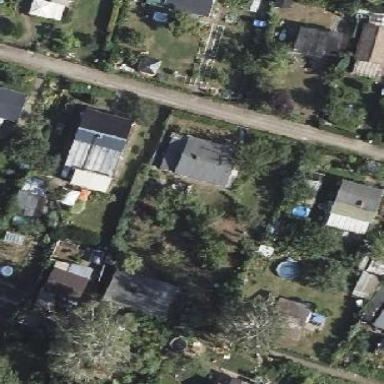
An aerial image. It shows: Plot in the allotments.